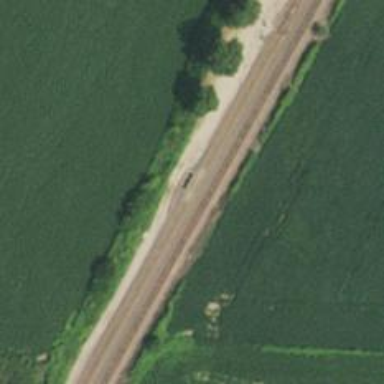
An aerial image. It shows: Railway track.